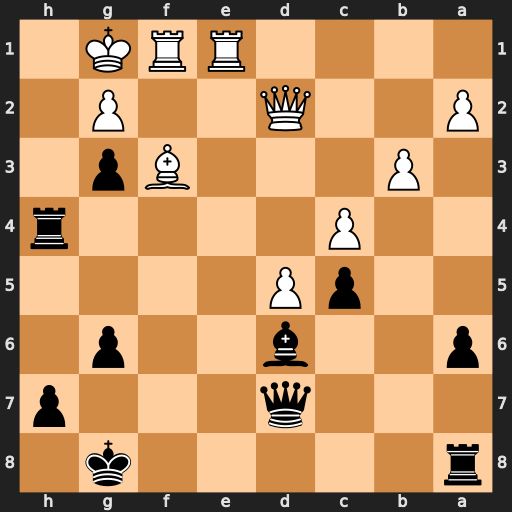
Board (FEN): r5k1/3q3p/p2b2p1/2pP4/2P4r/1P3Bp1/P2Q2P1/4RRK1
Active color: b
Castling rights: -
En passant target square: -
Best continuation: Qd8 Bg4 Rxg4